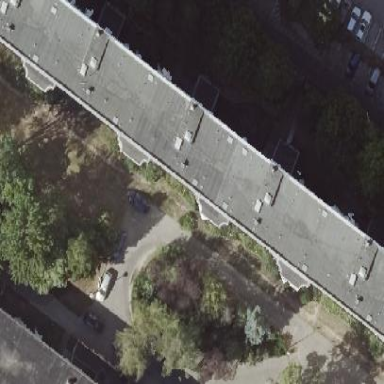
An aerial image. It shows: Building with apartments and flat roof.